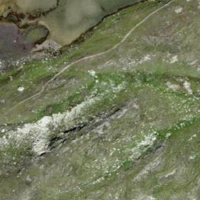
EUNIS habitat code: 26
Species observed at this site:
Eriophorum scheuchzeri
Gentiana bavarica
Juncus jacquinii
Oxyria digyna
Bistorta vivipara
Saxifraga aizoides
Bartsia alpina
Micranthes stellaris